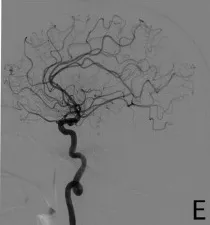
DSA imaging showing that the end of the left middle cerebral artery M1 was an irregular aneurysm.
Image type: radiology (x_ray)